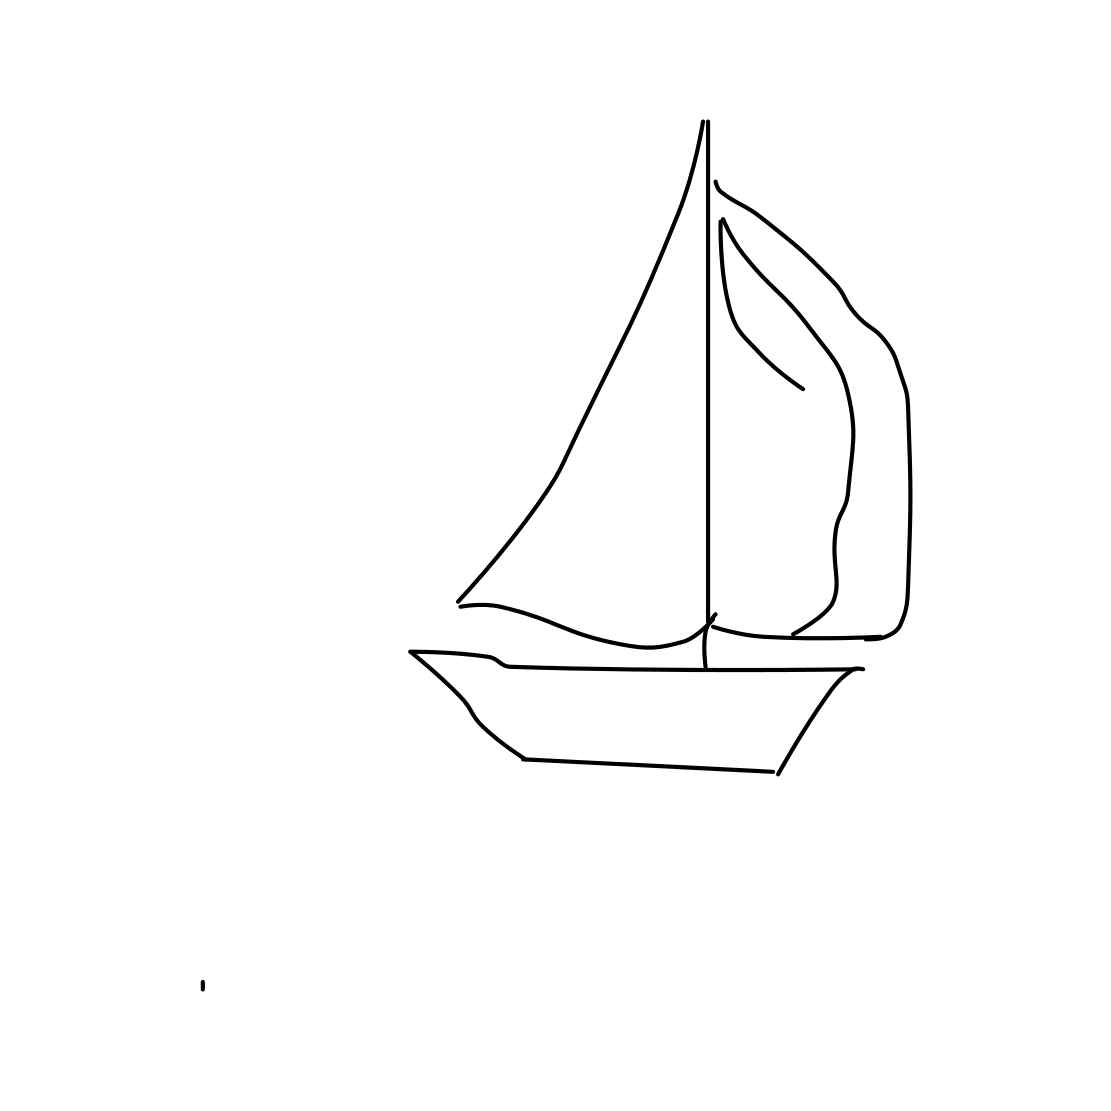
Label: sailboat